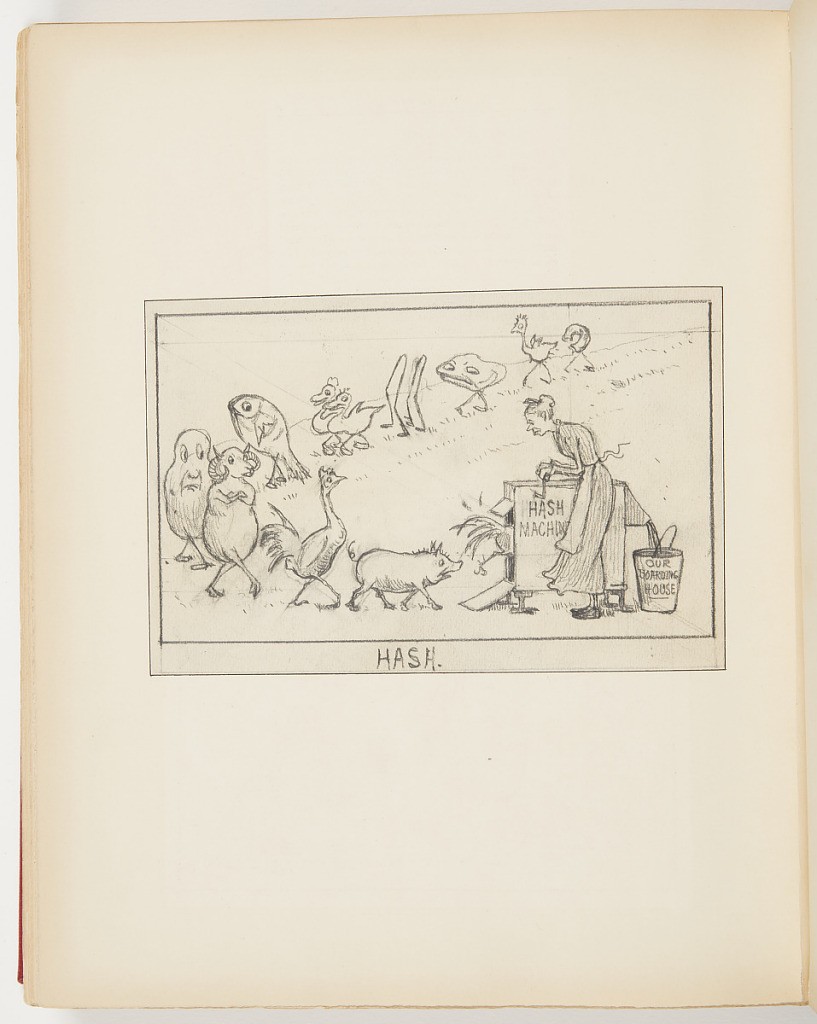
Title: Sketch for “Hash” in “Trump Kards”
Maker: Frederick Stuart Church, American, 1842–1924
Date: ca. 1877
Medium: Graphite on paper
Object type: Ephemera
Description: Various animas and objects walking in a line from upper right to lower right into hash machine. Profile of older woman, facing left, cranking machine, lower right bucket. Bucket and machine labeled.